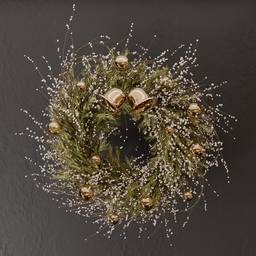
Label: decoration